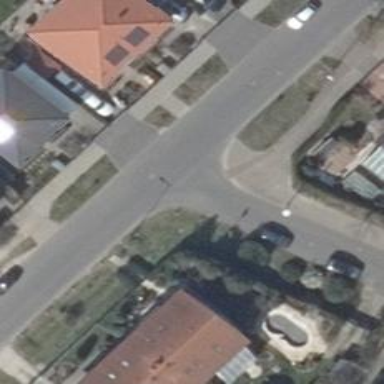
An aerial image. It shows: Unmarked road crossing.